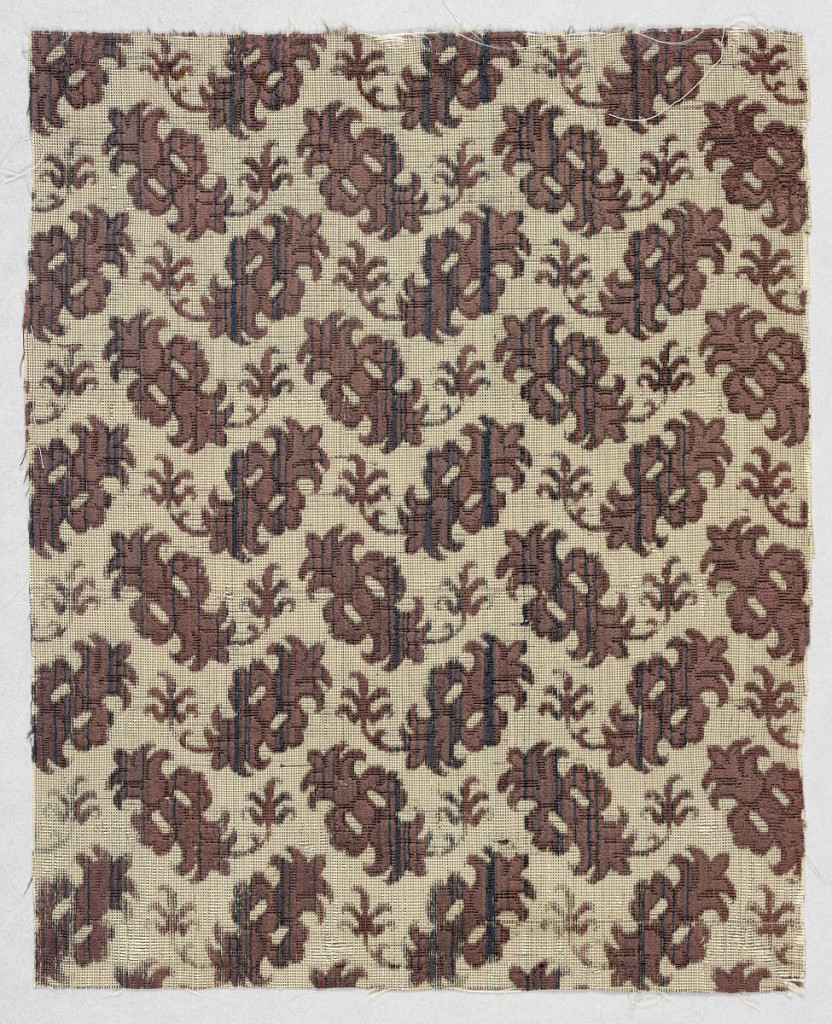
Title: Fragment
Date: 16th–17th century
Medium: silk, metallic thread Technique: supplementary warp pile (velvet) in a woven foundation
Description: Fragment of dark brown velvet on a cream-colored ground in a pattern of leafy medallions.